Question: I'm trying to plot the heading of an object. I have four vectors of points - let's call them
- 'mdex'- 'mdey''x1,y1'- 'thpx'- 'thpy''x2,y2'
I am finding the change in 'y' and the change in 'x' ('dy' and 'dx') and then entering that into the 'atan2d' function. I then run through the results and plot them onto a chart.
The scale on the chart goes from -180 to 180. My problem arises when the line passes through -180 or 180 degrees. It then 'pops' to the opposite side of the graph (i.e. what would be 181 is actually -179).
This is problematic because it makes it look like there are massive shifts in angle when there really is not - it's just 'turning over'. Additionally, this screws up my angular velocity calculations, which are based on how much has changed between points. Originally, I just tried converting the graph to a 0-360 scale by adding 180 to all values that were below 0. This did not work.
Here's is the graph so you might understand the issue better (the graph is after I tried the 0-360 conversion).

I'm wondering if there's a different function I can use to calculate the angle that would give me a value that is ever increasing, a way to modify the data so that it plots nicely, or a way to modify the graph so it looks intuitive?
Thanks in advance!
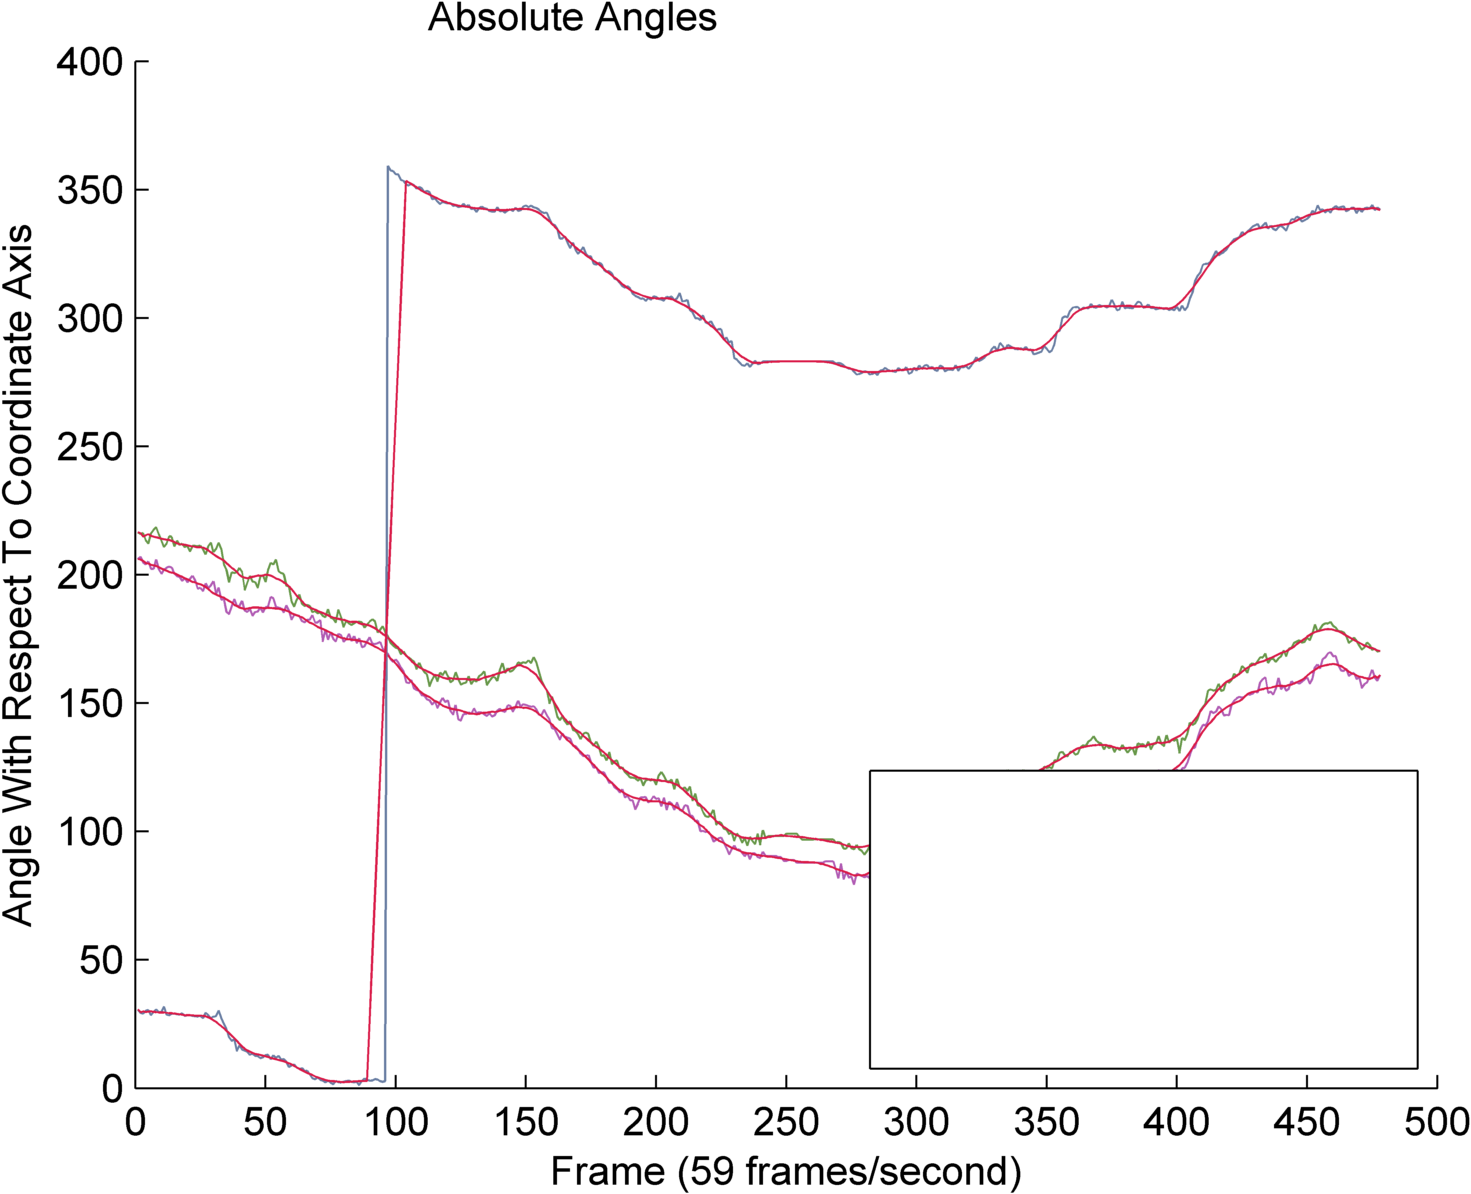
Answer: Use <URL> to remove the unwanted jumps. The argument must be in radians:
'''
>> ang = [150 160 170 180 -170 -160] %// undesired jump from 180 to -180
ang =
150 160 170 180 -170 -160
>> 180/pi * unwrap(ang * pi/180)
ans =
150 160 170 180 190 200
'''